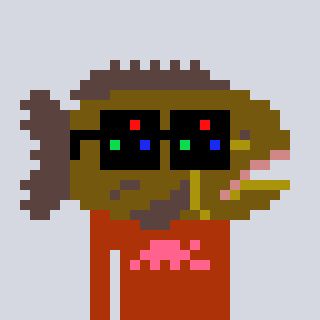
a pixel art character with square black sunglasses, a grouper-shaped head and a hotbrown-colored body on a cool background